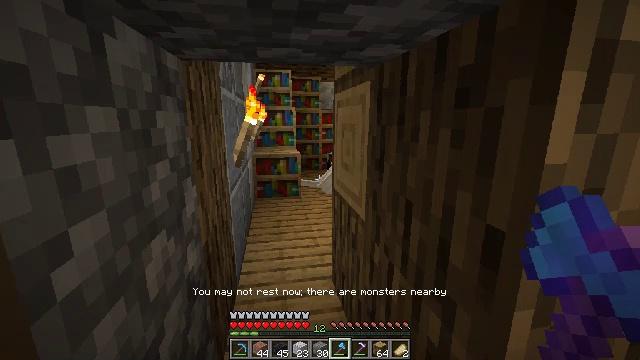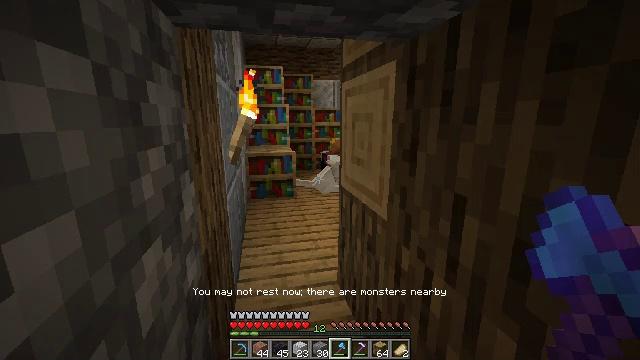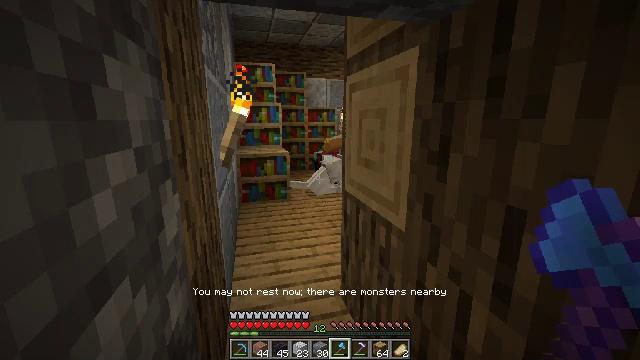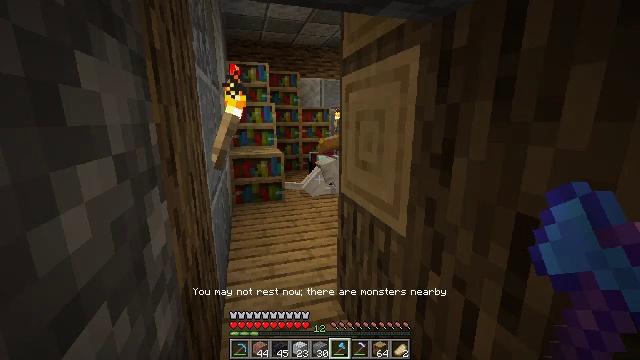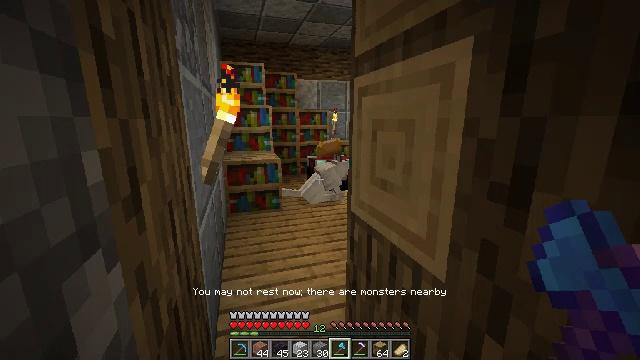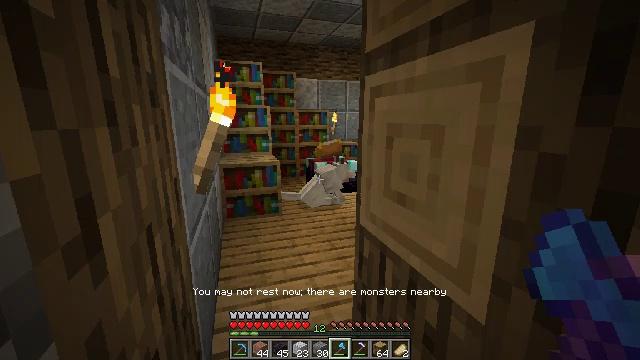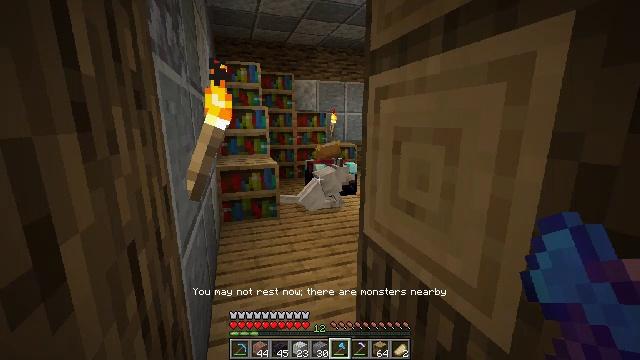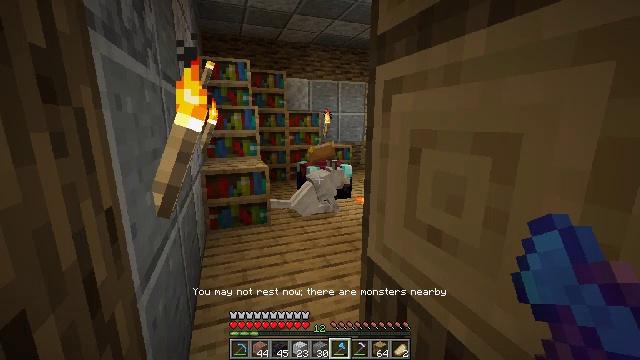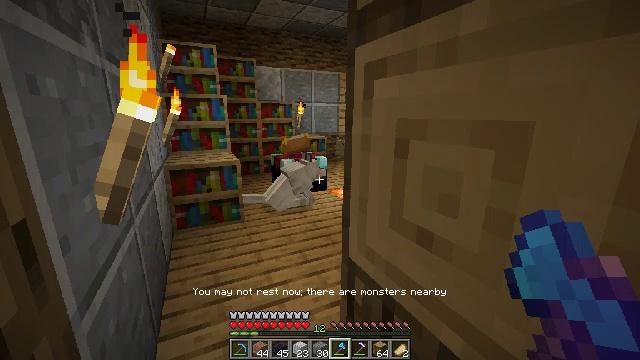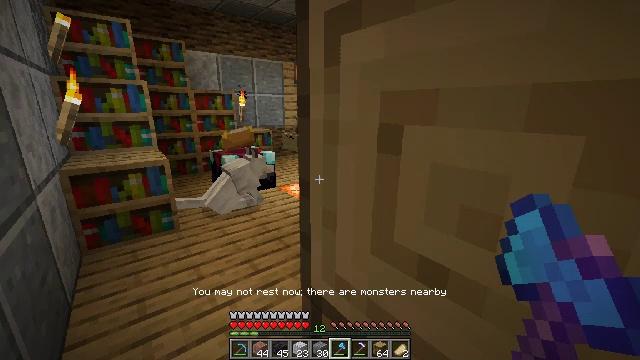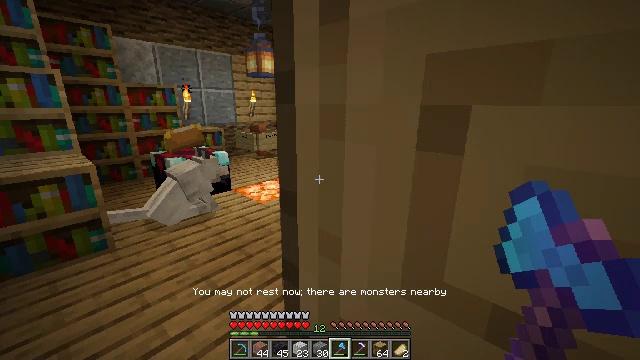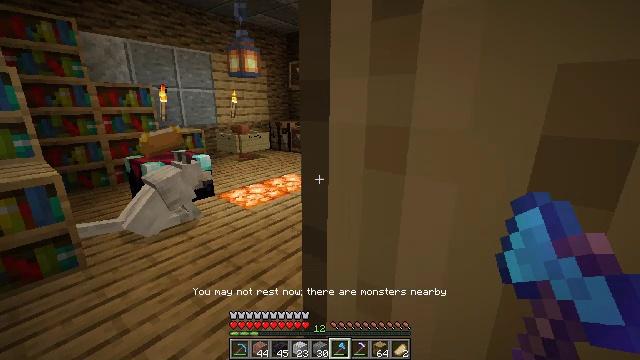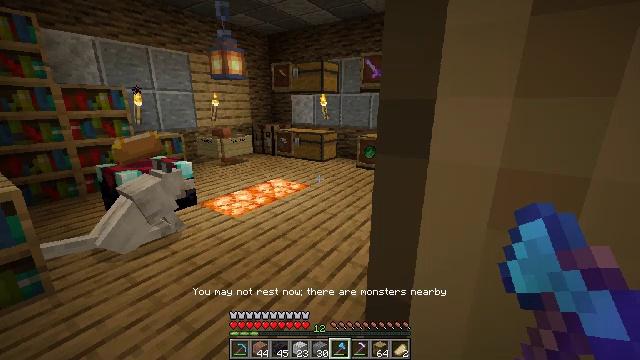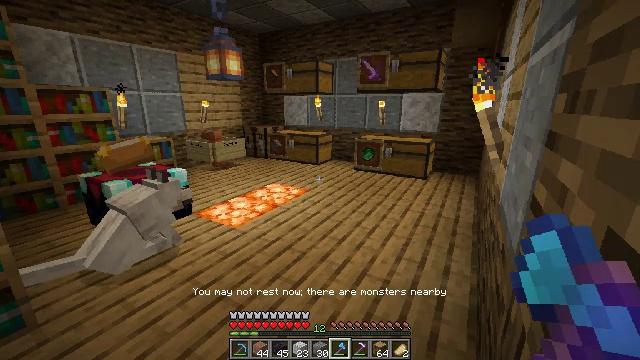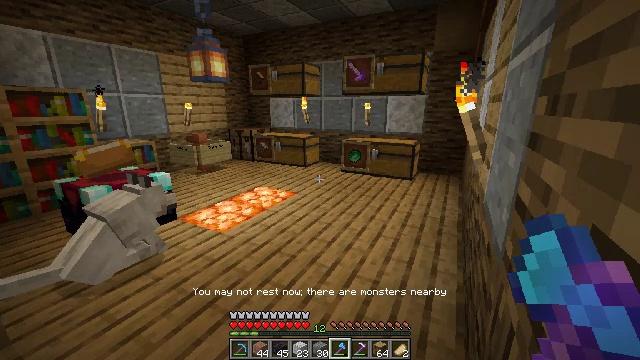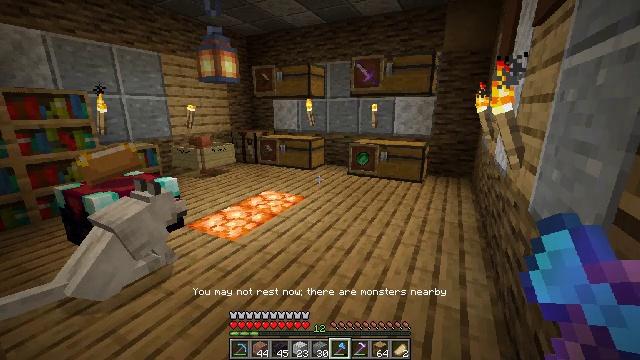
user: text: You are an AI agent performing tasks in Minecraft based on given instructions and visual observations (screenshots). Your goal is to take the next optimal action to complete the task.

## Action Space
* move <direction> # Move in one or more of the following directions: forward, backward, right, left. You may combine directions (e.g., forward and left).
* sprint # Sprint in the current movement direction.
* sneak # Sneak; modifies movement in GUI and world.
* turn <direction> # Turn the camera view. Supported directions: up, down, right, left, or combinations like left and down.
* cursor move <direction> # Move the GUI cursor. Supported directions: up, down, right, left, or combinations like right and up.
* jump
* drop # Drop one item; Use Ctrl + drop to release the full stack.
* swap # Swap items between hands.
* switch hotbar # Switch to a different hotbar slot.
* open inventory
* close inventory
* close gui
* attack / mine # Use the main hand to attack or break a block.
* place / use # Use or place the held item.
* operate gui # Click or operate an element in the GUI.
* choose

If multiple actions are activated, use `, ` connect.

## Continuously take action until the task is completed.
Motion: motion action
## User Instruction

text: Destroy the light blue bed to move it.
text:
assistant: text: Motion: move forward and move left, turn right
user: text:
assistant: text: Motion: move forward and move left, turn right
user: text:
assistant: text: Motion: move forward and move left, turn right
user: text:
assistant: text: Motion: move forward and move left, turn right
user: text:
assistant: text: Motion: move forward and move left
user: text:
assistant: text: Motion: move forward
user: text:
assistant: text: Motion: move forward, turn right
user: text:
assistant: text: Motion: move forward, turn right and down
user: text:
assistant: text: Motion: move forward, turn right and down
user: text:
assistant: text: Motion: move forward and move left, turn right
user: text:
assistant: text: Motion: move forward and move left, turn right
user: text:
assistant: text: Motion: move forward and move left, turn right
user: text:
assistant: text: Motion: move forward and move left, turn right
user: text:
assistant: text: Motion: move forward and move left, turn right
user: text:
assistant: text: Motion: move forward and move left
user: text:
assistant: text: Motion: move forward and move left
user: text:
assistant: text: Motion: no_op
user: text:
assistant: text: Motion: no_op
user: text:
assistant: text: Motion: no_op
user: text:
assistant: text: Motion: no_op
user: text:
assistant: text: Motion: no_op
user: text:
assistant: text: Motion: no_op
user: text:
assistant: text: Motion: no_op
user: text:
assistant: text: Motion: no_op
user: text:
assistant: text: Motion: no_op
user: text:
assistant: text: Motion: no_op
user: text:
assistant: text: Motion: no_op
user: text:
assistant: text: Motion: no_op
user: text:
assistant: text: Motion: move back
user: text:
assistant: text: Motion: move back